RGB frame:
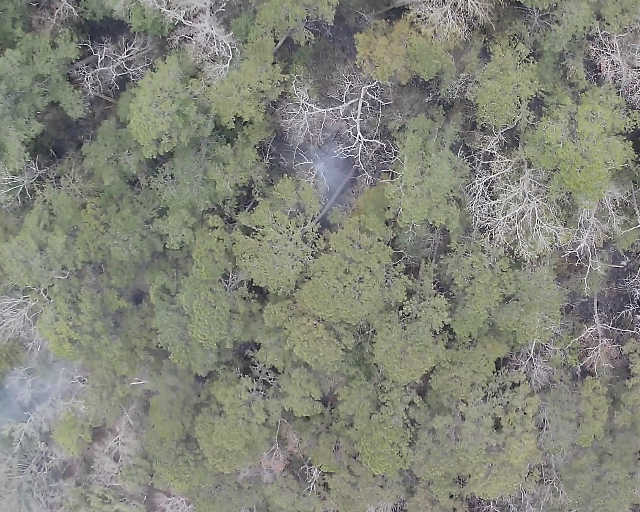
Thermal frame:
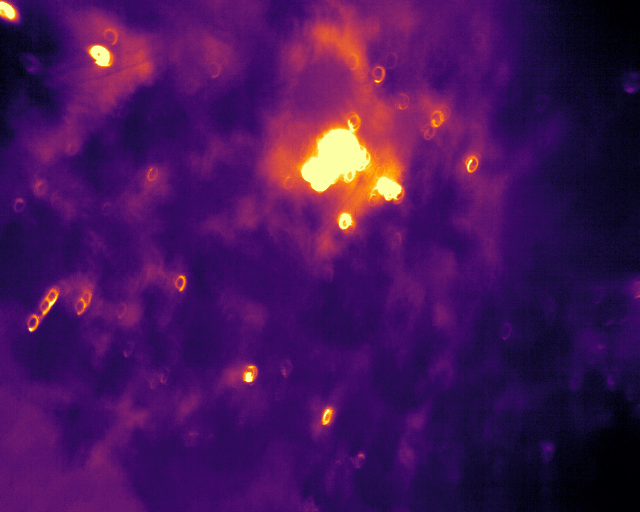
Captured: 2026-02-26 03:07:01
Pixels at or above 80 °C: 801 (fraction of frame: 0.002444)